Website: home-depot
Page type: customer-info-address
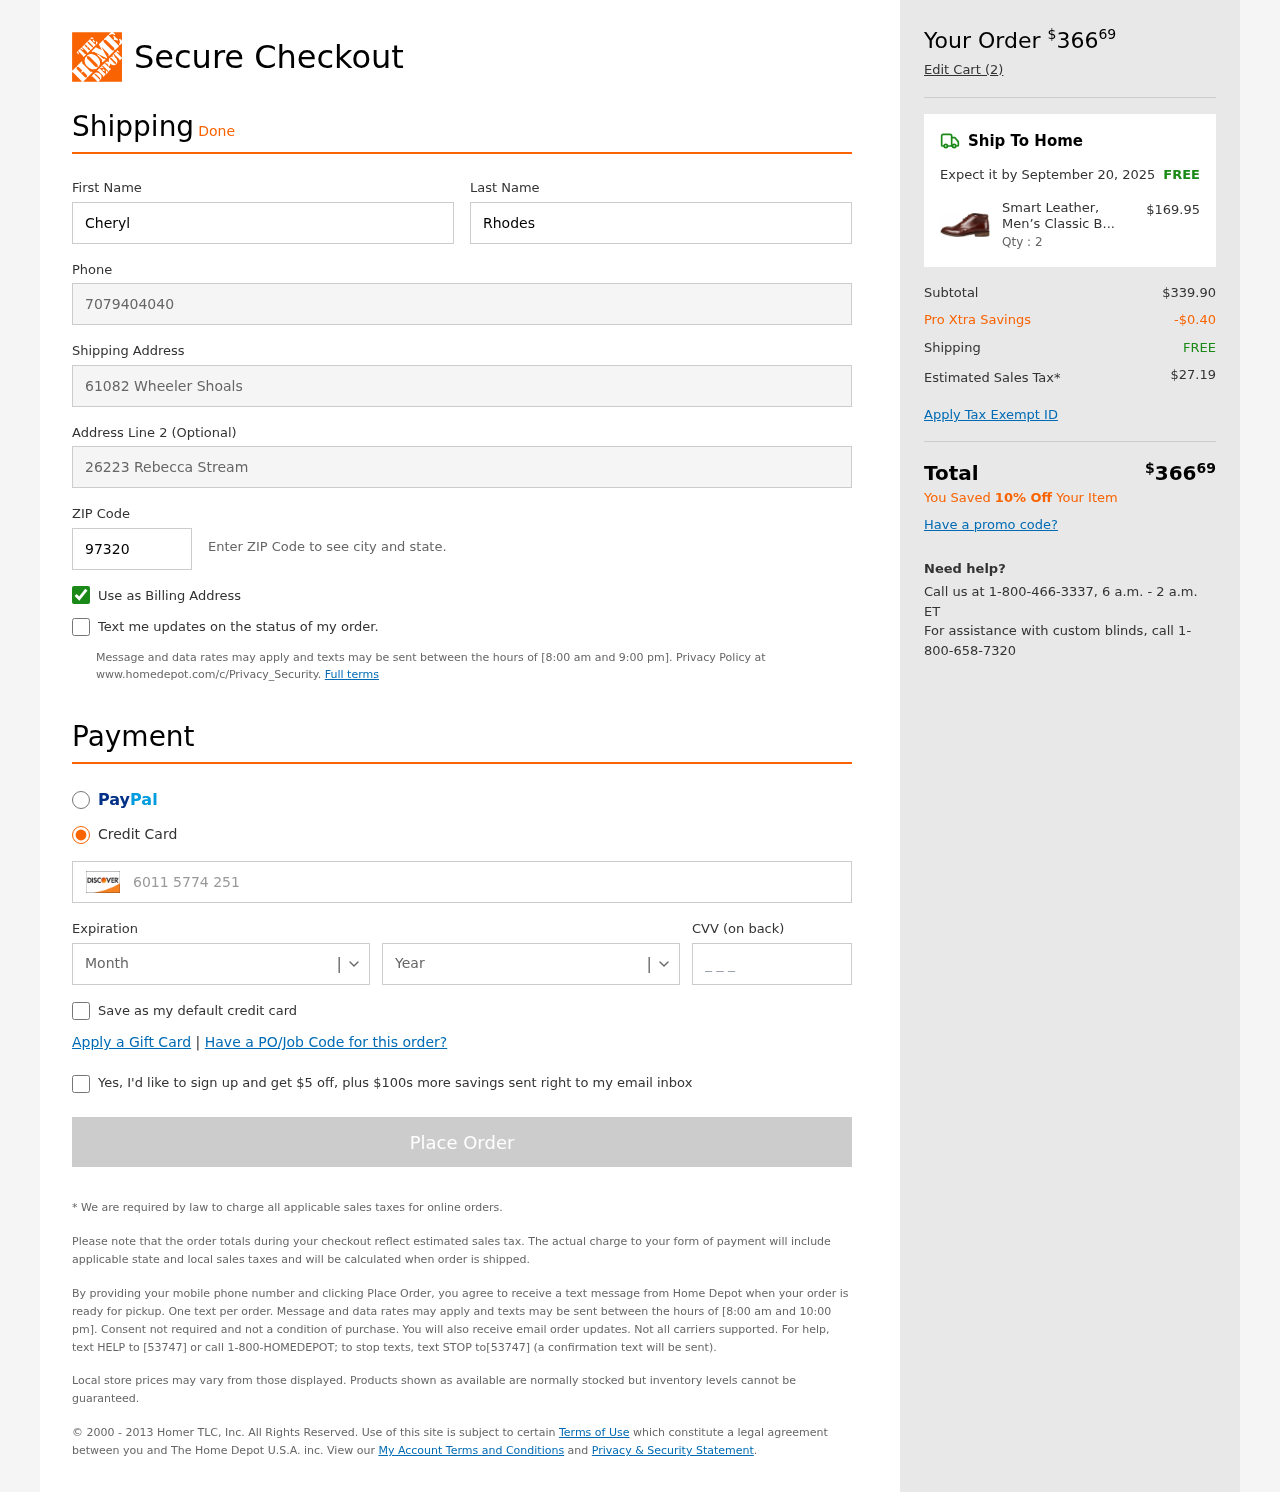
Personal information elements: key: PII_CARD_CVV
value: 853
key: PII_CARD_EXPIRY_MONTH
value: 04
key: PII_CARD_EXPIRY_YEAR
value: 29
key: PII_CARD_NUMBER
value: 6011 5774 2510 4396
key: PII_FIRSTNAME
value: Cheryl
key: PII_LASTNAME
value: Rhodes
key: PII_PHONE
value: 7079404040
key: PII_POSTCODE
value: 97320
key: PII_STREET
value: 61082 Wheeler Shoals
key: PII_STREET2
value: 26223 Rebecca Stream
Product elements: key: PRODUCT1_NAME
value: Smart Leather, Men’s Classic Boots
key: PRODUCT1_PRICE
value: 169.95
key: PRODUCT1_QUANTITY
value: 2
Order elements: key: ORDER_TOTAL
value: $36669
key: ORDER_NUM_ITEMS
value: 2
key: ORDER_DELIVERY_DATE
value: September 20, 2025
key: ORDER_SHIPPING_COST
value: FREE
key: ORDER_SUBTOTAL
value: $339.90
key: ORDER_DISCOUNT
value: -$0.40
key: ORDER_SHIPPING_COST2
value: FREE
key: ORDER_TAX
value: $27.19
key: ORDER_TOTAL2
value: $36669
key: ORDER_SAVINGS_MESSAGE
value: You Saved 10% Off Your Item